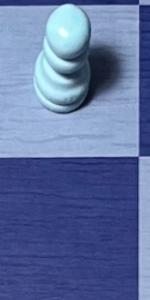
Label: Empty